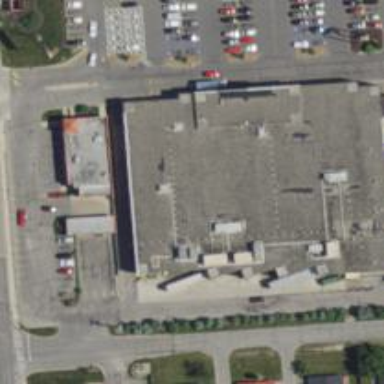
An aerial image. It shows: Supermarket.